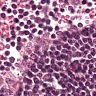
Metastatic tissue present: no